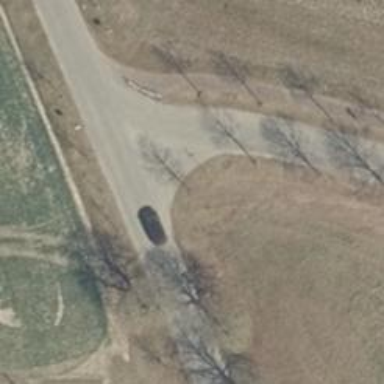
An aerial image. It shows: Unclassified road with sidewalk on the left.